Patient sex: F
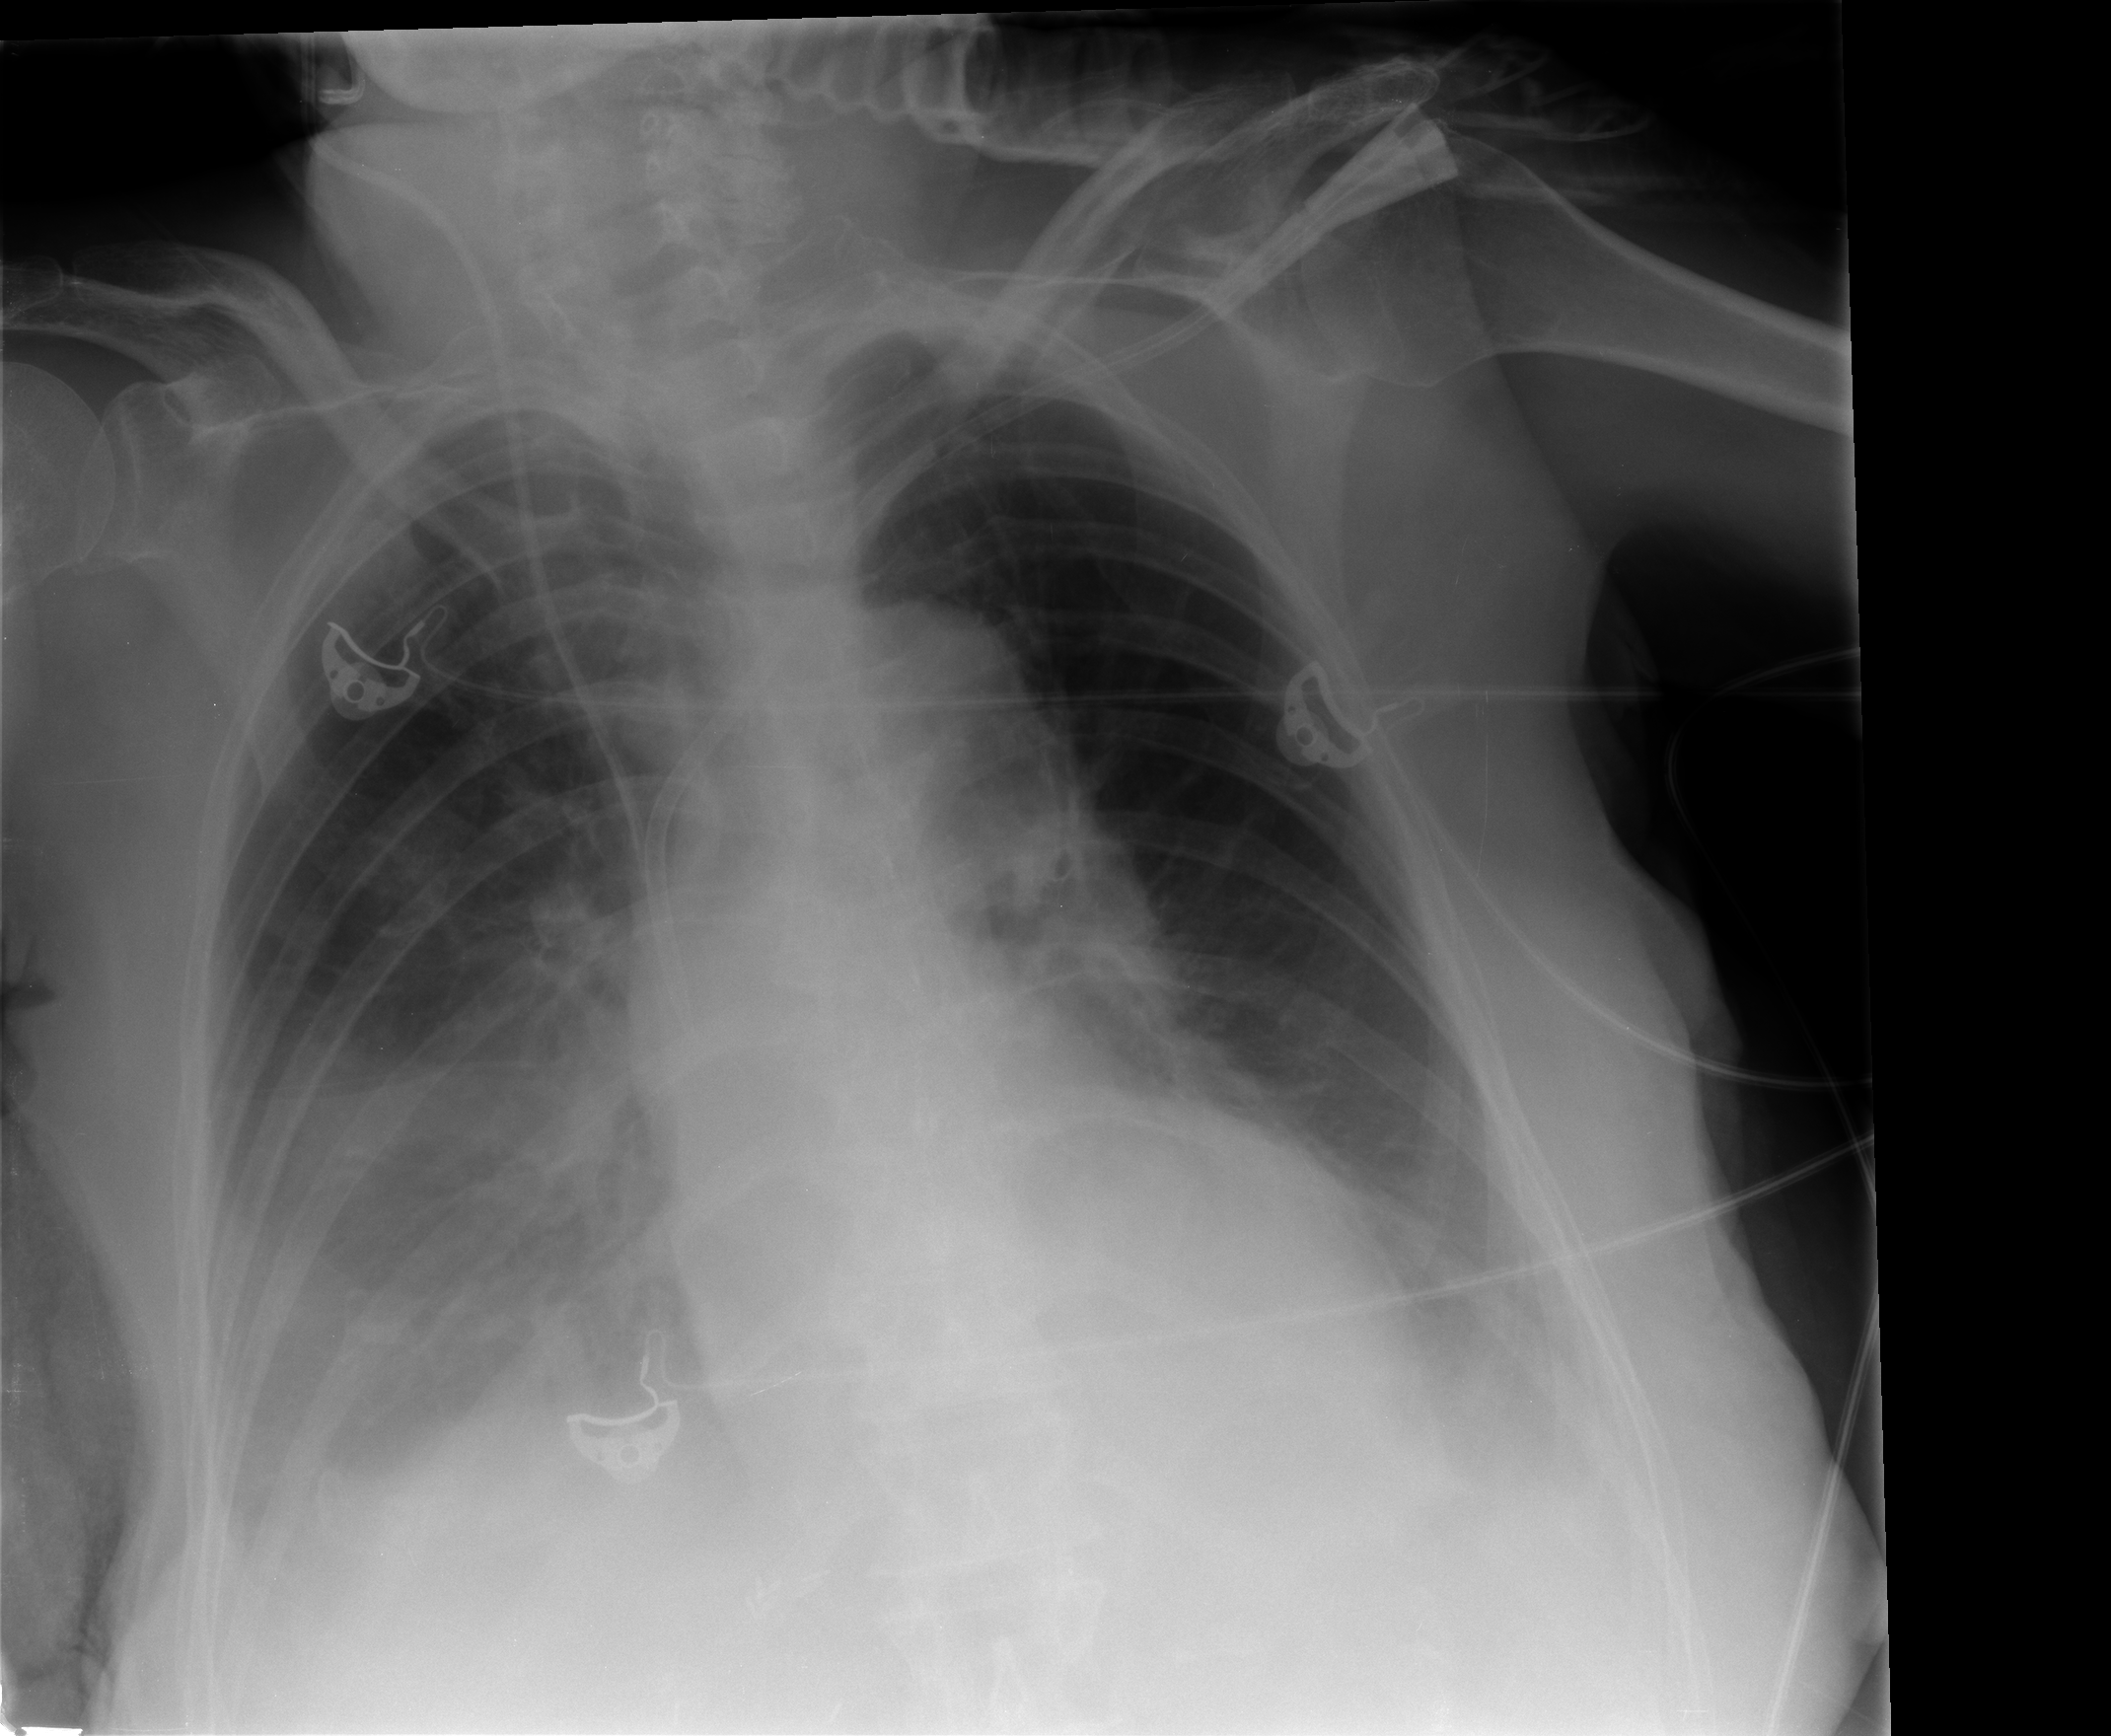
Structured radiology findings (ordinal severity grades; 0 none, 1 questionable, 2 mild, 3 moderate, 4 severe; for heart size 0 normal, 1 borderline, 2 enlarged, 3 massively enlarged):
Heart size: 2
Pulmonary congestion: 2
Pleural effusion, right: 2
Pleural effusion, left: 1
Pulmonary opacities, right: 0
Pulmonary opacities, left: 0
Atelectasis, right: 2
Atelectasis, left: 2